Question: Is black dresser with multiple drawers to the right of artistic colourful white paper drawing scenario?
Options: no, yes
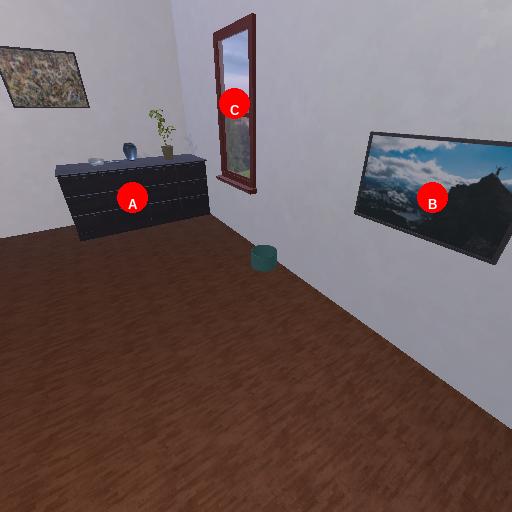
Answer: no